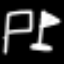
Label: frog